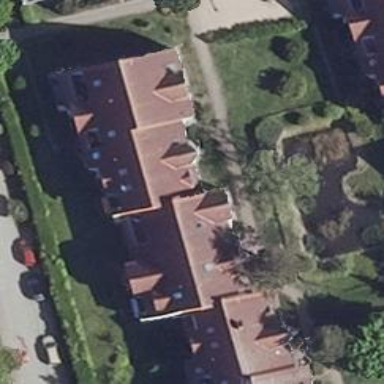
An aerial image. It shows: View of apartment building.